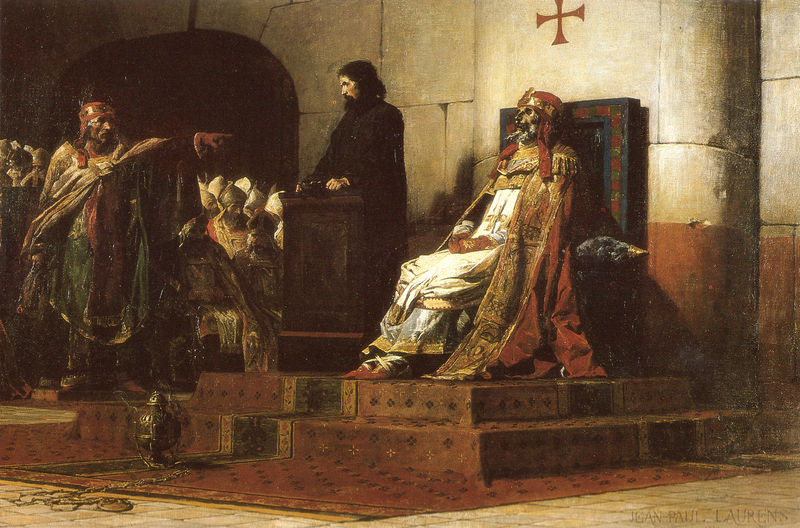
Titel: Le Pape Formose et Étienne VII
Künstler: Jean Paul Laurens
Standort: Nantes
Institution: Musée des Beaux-Arts
Schlagwörter: blau, dunkel, gemälde, hand, mann, schatten, umhang, weiß, grün, menschen, sitzen, braun, finger, geste, handschuh, hüte, licht, männer, schwarz, stuhl, szene, säule, tür, rot, beige, gespräch, malerei, teppich, alt, bart, gericht, kappe, richter, wand, architektur, arm, bibel, geschichte, henker, herodes, leiche, mord, rembrandt, schädel, stein, steine, tod, tot, toter, bild, rückenlehne, signatur, öl, kirche, geistlicher, gewand, gold, kutte, mantel, sessel, stoffe, gewänder, gesang, krone, kanne, schrift, lehne, bogen, italien, man, schuhe, rede, russland, kette, steinmauer, saal, treppe, treppen, bischof, historienbild, kaiser, kissen, könig, papst, soldaten, thron, ansprache, polster, zeigefinger, barbe, homme, jaune, vert, tepich, läufer, stufe, stufen, podest, zeigen, sein, tor, bögen, gemustert, name, eingang, fugen, plaster, gefäß, alter, kreuz, religion, torbogen, paul, blanc, noir, soldat, strafe, flüstern, orden, herrscher, kardinal, ritter, pult, gemäuer, karaffe, besuch, anklage, helme, katheder, kläger, prediger, skelett, totenkopf, begräbnis, kreuze, quader, kanzel, mauern, hammer, teufel, mittelalter, priester, weihrauch, riche, assis, rouge, tapis, mönch, historismus, fingerzeig, bischöfe, geistliche, kreuzzug, mitra, gelehrter, opfer, karl, schreiber, samowar, teppisch, orientalismus, cadavre, mort, turban, kanzler, theatralisch, peinture, faus, couronne, doigt, robe, kirsche, orsay, purpur, ornat, eau, kardinäle, justitia, roi, und, broderie, fauteuil, trône, urteil, pallas, eglise, schuld, louvre, zeigegestus, cape, casque, garçon, laurens, beichtvater, carmin, croisades, geometrie, histoire, inquisitor, jean, jean paul laurens, jugement, mittelalterarchitektur, orientalisme, rasputin, räucherfass, templer, templier, thronsaal, trhonsaal, mitren, kleriker, ankläger, kreuzritter, versailles, verrat, croix, opfergaben, verräter, verweis, ritterorden, autel, anklagen, marches, deutung, calice, skelet, mumie, delacroix, angeklagter, pape, tempelritter, juge, justice, rednerpult, moine, mitre, tenue, chretien, rauchfass, signe, squelette, tribune, 1700, w, estrade, xixe, prêtre, maltheser, encensoir, veurteilung, accusation, ankläler, königtot, malte, condamnation, croisade, croisé, procès, évèque, religieux, throne, accuse, accuser, pointer, pointe, pupitre, babre, évêques, désigner, dénoncer, jean paul, jérusalem, weihrauc, kleiker, keru, verurteilen, berhandlung, satrap